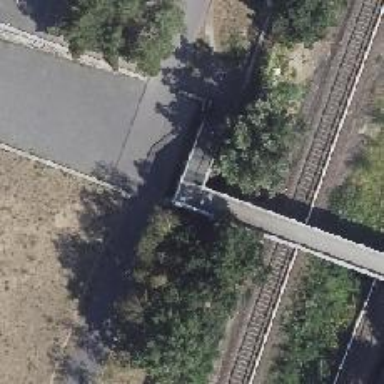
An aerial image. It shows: Footway bridge with metal surface.